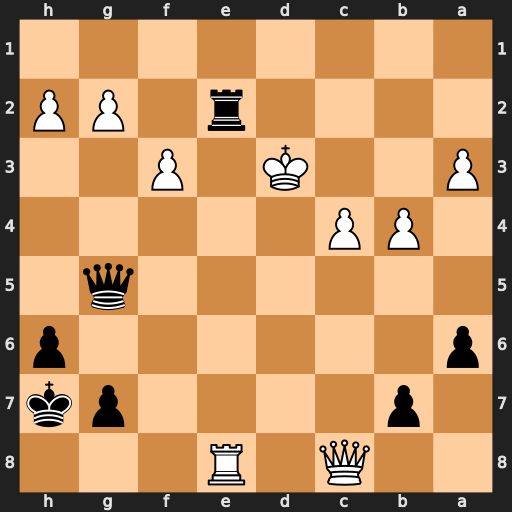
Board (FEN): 2Q1R3/1p4pk/p6p/6q1/1PP5/P2K1P2/4r1PP/8
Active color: b
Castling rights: -
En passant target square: -
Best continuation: Qd2#